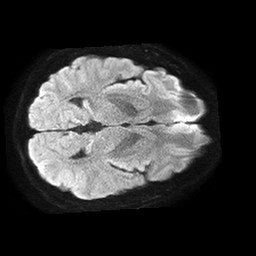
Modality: TRACE
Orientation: axial
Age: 43
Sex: male
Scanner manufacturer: philips
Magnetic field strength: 1.5 T
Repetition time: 4.6 s
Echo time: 0.08517 s